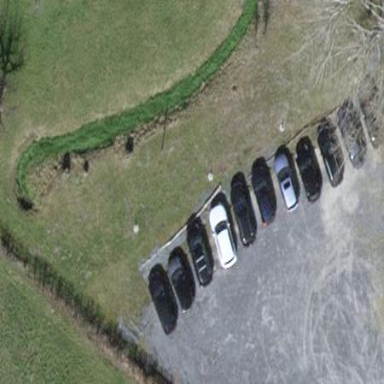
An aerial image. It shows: Parking area with surface.